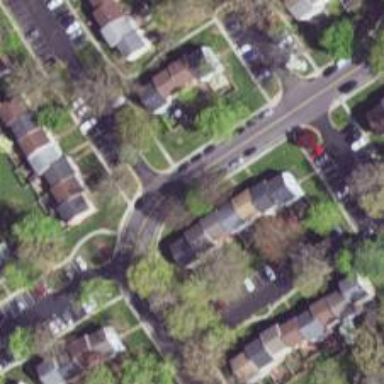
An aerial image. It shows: Neighborhood.